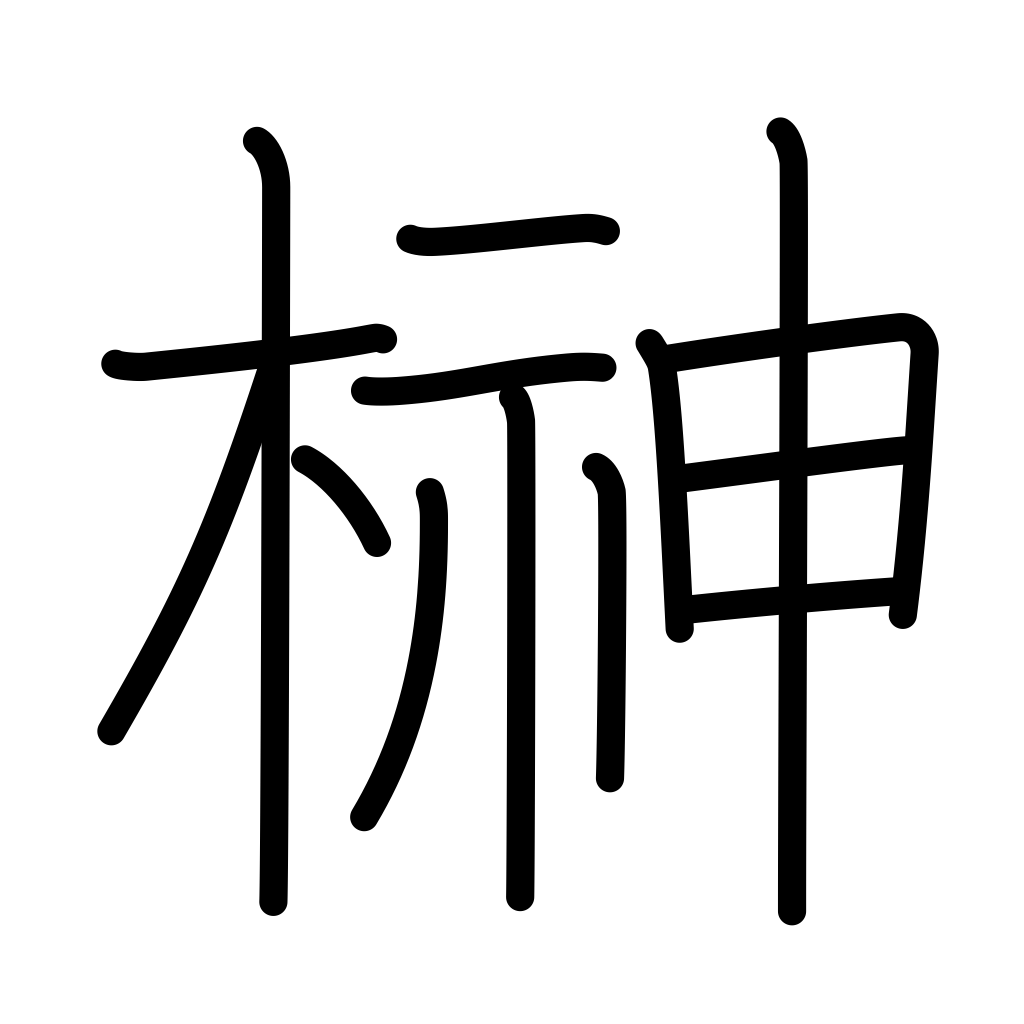
Meaning: sacred Shinto tree